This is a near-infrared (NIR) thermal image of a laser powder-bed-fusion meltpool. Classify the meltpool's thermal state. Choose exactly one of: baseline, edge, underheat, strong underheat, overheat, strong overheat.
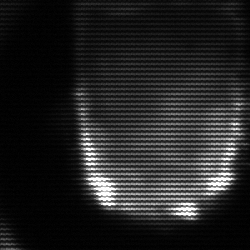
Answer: baseline